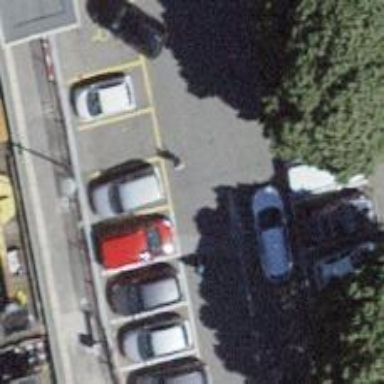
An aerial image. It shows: Lift gate barrier.